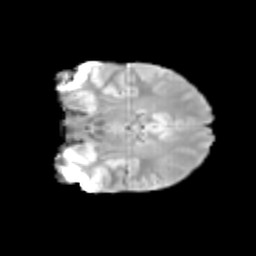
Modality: T2w
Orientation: coronal
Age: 11
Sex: male
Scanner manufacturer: siemens
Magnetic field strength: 3 T
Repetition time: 3.8 s
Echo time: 0.07 s